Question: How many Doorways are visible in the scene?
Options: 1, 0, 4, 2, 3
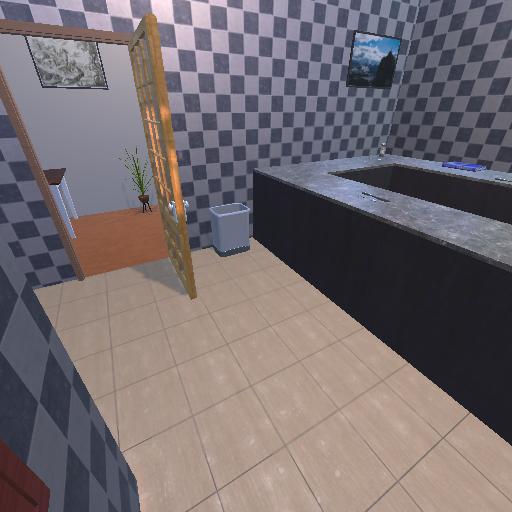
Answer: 1